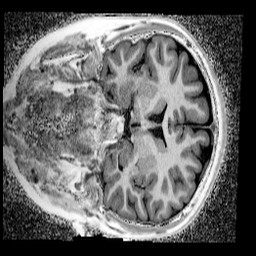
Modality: UNIT1_denoised
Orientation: coronal
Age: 12
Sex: female
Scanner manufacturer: siemens
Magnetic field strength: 3 T
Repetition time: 4 s
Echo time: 0.00299 s